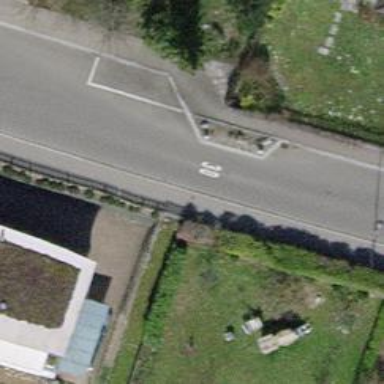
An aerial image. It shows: Hedge acting as barrier.